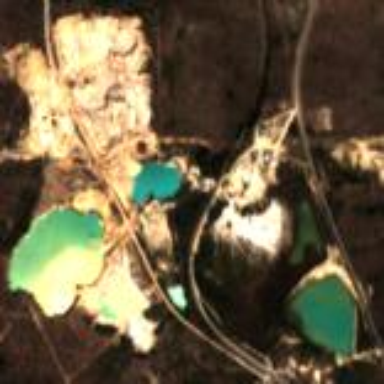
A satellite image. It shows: Quarry for sand extraction.